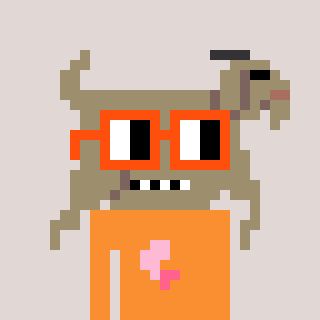
a pixel art character with square orange glasses, a goat-shaped head and a orange-colored body on a warm background